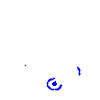
Particle: pion